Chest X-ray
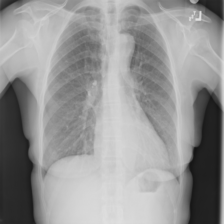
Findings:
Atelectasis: negative
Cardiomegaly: negative
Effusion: negative
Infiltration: negative
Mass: negative
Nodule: positive
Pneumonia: negative
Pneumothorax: negative
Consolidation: negative
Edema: negative
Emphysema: negative
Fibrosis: negative
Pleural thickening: negative
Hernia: negative